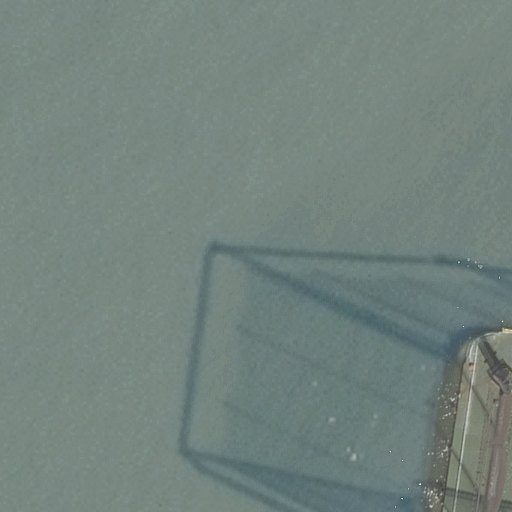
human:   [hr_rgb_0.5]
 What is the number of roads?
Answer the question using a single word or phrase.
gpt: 1

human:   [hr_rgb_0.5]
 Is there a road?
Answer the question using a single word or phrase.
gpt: yes

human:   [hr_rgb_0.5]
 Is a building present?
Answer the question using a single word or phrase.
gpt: no

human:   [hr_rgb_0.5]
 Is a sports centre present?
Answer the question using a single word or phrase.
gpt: yes

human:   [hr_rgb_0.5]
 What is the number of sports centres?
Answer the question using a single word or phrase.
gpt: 1

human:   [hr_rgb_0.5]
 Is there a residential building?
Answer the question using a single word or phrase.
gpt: no

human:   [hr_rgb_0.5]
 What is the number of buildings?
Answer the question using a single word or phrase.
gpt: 0

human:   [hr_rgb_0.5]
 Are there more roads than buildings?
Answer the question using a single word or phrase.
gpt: yes

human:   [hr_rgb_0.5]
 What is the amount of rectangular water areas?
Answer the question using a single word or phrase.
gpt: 0

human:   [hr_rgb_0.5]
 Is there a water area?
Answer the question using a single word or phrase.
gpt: yes

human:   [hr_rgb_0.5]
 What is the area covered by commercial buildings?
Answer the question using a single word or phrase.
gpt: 0m2

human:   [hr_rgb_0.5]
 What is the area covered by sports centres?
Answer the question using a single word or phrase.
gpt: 7790m2

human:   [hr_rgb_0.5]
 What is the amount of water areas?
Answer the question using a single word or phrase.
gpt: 1

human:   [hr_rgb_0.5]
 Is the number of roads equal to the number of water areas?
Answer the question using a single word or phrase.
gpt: yes

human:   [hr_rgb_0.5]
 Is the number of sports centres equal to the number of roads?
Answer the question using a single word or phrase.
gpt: yes

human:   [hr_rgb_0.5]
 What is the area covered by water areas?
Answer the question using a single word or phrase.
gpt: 10218m2

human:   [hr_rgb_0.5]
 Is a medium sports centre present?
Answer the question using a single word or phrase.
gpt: no

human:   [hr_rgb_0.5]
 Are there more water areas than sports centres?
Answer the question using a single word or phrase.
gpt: no

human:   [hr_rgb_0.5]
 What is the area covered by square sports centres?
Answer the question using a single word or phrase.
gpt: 0m2

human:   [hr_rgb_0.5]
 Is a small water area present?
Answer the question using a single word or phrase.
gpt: no

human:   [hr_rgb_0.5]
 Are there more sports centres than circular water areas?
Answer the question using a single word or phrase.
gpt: yes

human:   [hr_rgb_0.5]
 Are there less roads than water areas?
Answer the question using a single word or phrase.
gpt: no

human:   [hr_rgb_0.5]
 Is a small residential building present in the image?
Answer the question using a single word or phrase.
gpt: no

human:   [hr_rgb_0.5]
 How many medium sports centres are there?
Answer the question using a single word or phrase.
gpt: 0

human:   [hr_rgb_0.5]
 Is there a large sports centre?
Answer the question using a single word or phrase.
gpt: yes

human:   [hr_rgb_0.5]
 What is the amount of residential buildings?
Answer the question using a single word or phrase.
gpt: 0

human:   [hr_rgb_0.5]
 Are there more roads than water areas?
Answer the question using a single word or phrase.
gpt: no

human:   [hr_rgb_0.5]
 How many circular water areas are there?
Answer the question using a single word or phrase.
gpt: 0

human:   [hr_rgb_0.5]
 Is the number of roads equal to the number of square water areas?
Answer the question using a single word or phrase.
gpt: no

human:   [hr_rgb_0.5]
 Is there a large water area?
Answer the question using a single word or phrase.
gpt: yes

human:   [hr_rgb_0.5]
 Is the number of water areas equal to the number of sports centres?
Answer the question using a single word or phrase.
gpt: yes

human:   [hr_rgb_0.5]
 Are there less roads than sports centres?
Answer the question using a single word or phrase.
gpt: no

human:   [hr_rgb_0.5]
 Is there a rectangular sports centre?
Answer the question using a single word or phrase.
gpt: no

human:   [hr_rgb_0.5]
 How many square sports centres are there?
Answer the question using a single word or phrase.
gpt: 0

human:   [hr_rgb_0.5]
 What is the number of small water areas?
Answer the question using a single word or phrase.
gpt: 0

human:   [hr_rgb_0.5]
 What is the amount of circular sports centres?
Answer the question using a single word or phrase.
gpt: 0

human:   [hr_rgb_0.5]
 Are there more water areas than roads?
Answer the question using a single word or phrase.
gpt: no

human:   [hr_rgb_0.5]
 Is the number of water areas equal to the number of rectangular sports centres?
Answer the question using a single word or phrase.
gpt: no

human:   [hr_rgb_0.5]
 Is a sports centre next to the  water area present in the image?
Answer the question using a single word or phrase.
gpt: yes

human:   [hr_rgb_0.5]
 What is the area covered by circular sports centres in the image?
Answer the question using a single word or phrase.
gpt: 0m2

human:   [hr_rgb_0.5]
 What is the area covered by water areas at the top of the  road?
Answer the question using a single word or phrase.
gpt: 0m2

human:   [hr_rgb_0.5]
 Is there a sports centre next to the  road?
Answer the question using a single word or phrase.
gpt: yes

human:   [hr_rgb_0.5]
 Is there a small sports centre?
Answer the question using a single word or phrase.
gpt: no

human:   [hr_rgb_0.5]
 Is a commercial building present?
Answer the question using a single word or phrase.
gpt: no

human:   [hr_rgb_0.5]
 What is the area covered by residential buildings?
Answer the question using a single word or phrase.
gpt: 0m2

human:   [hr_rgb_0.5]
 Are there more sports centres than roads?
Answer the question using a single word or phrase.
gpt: no

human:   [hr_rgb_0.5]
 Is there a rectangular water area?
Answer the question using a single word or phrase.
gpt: no

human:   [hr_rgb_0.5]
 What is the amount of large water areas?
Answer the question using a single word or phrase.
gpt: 1

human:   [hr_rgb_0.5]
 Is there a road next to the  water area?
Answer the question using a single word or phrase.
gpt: yes

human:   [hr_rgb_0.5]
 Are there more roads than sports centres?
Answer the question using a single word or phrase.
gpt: no

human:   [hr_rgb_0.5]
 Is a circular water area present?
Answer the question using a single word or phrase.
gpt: no

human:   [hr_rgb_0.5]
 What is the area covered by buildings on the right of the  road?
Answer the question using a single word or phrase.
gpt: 0m2

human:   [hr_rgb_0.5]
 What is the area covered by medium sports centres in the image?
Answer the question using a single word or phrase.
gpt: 0m2

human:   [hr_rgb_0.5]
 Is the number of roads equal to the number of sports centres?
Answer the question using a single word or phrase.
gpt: yes

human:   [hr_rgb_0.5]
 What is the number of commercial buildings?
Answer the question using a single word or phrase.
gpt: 0

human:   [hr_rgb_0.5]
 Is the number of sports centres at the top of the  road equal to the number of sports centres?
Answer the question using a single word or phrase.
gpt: yes

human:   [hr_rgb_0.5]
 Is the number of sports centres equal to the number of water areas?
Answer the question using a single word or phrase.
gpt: yes

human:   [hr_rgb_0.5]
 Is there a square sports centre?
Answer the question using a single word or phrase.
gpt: no

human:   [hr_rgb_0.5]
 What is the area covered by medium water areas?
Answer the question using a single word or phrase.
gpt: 0m2

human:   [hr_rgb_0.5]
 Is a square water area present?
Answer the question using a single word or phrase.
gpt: no

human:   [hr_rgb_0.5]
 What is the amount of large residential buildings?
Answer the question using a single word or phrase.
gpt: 0

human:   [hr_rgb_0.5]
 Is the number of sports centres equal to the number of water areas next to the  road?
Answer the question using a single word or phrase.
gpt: yes

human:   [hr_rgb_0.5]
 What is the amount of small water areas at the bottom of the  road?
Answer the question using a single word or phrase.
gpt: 0

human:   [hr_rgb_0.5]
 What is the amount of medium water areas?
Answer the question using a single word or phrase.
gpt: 0